Interaction volume radius: 10 \u00c5
Interaction volume height: 25 \u00c5
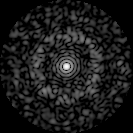
Disorder parameter: 0.8309